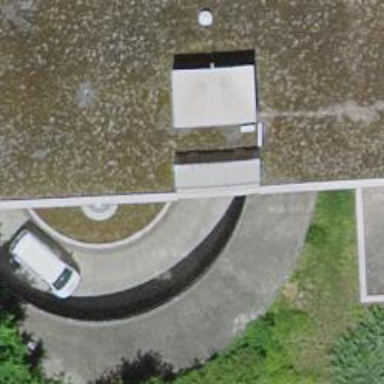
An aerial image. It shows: Parking entrance.